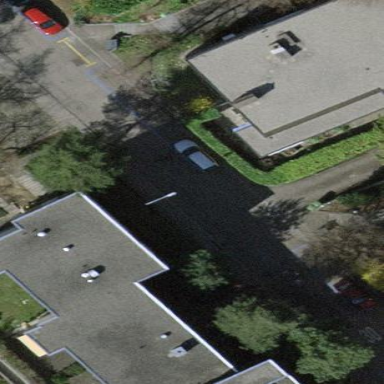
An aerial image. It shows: Close-up view of roof of building.